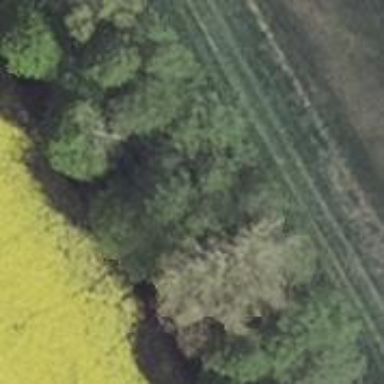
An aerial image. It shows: Row of deciduous broadleaved trees.